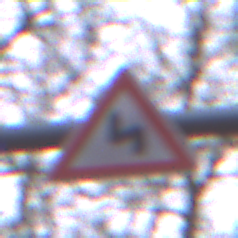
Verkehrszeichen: DoppelkurveZunaechstLinks
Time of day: MorningAfternoon
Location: Outdoor (Nature)
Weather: Overcast
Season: Autumn
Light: Natural